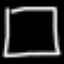
Label: square